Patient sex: M
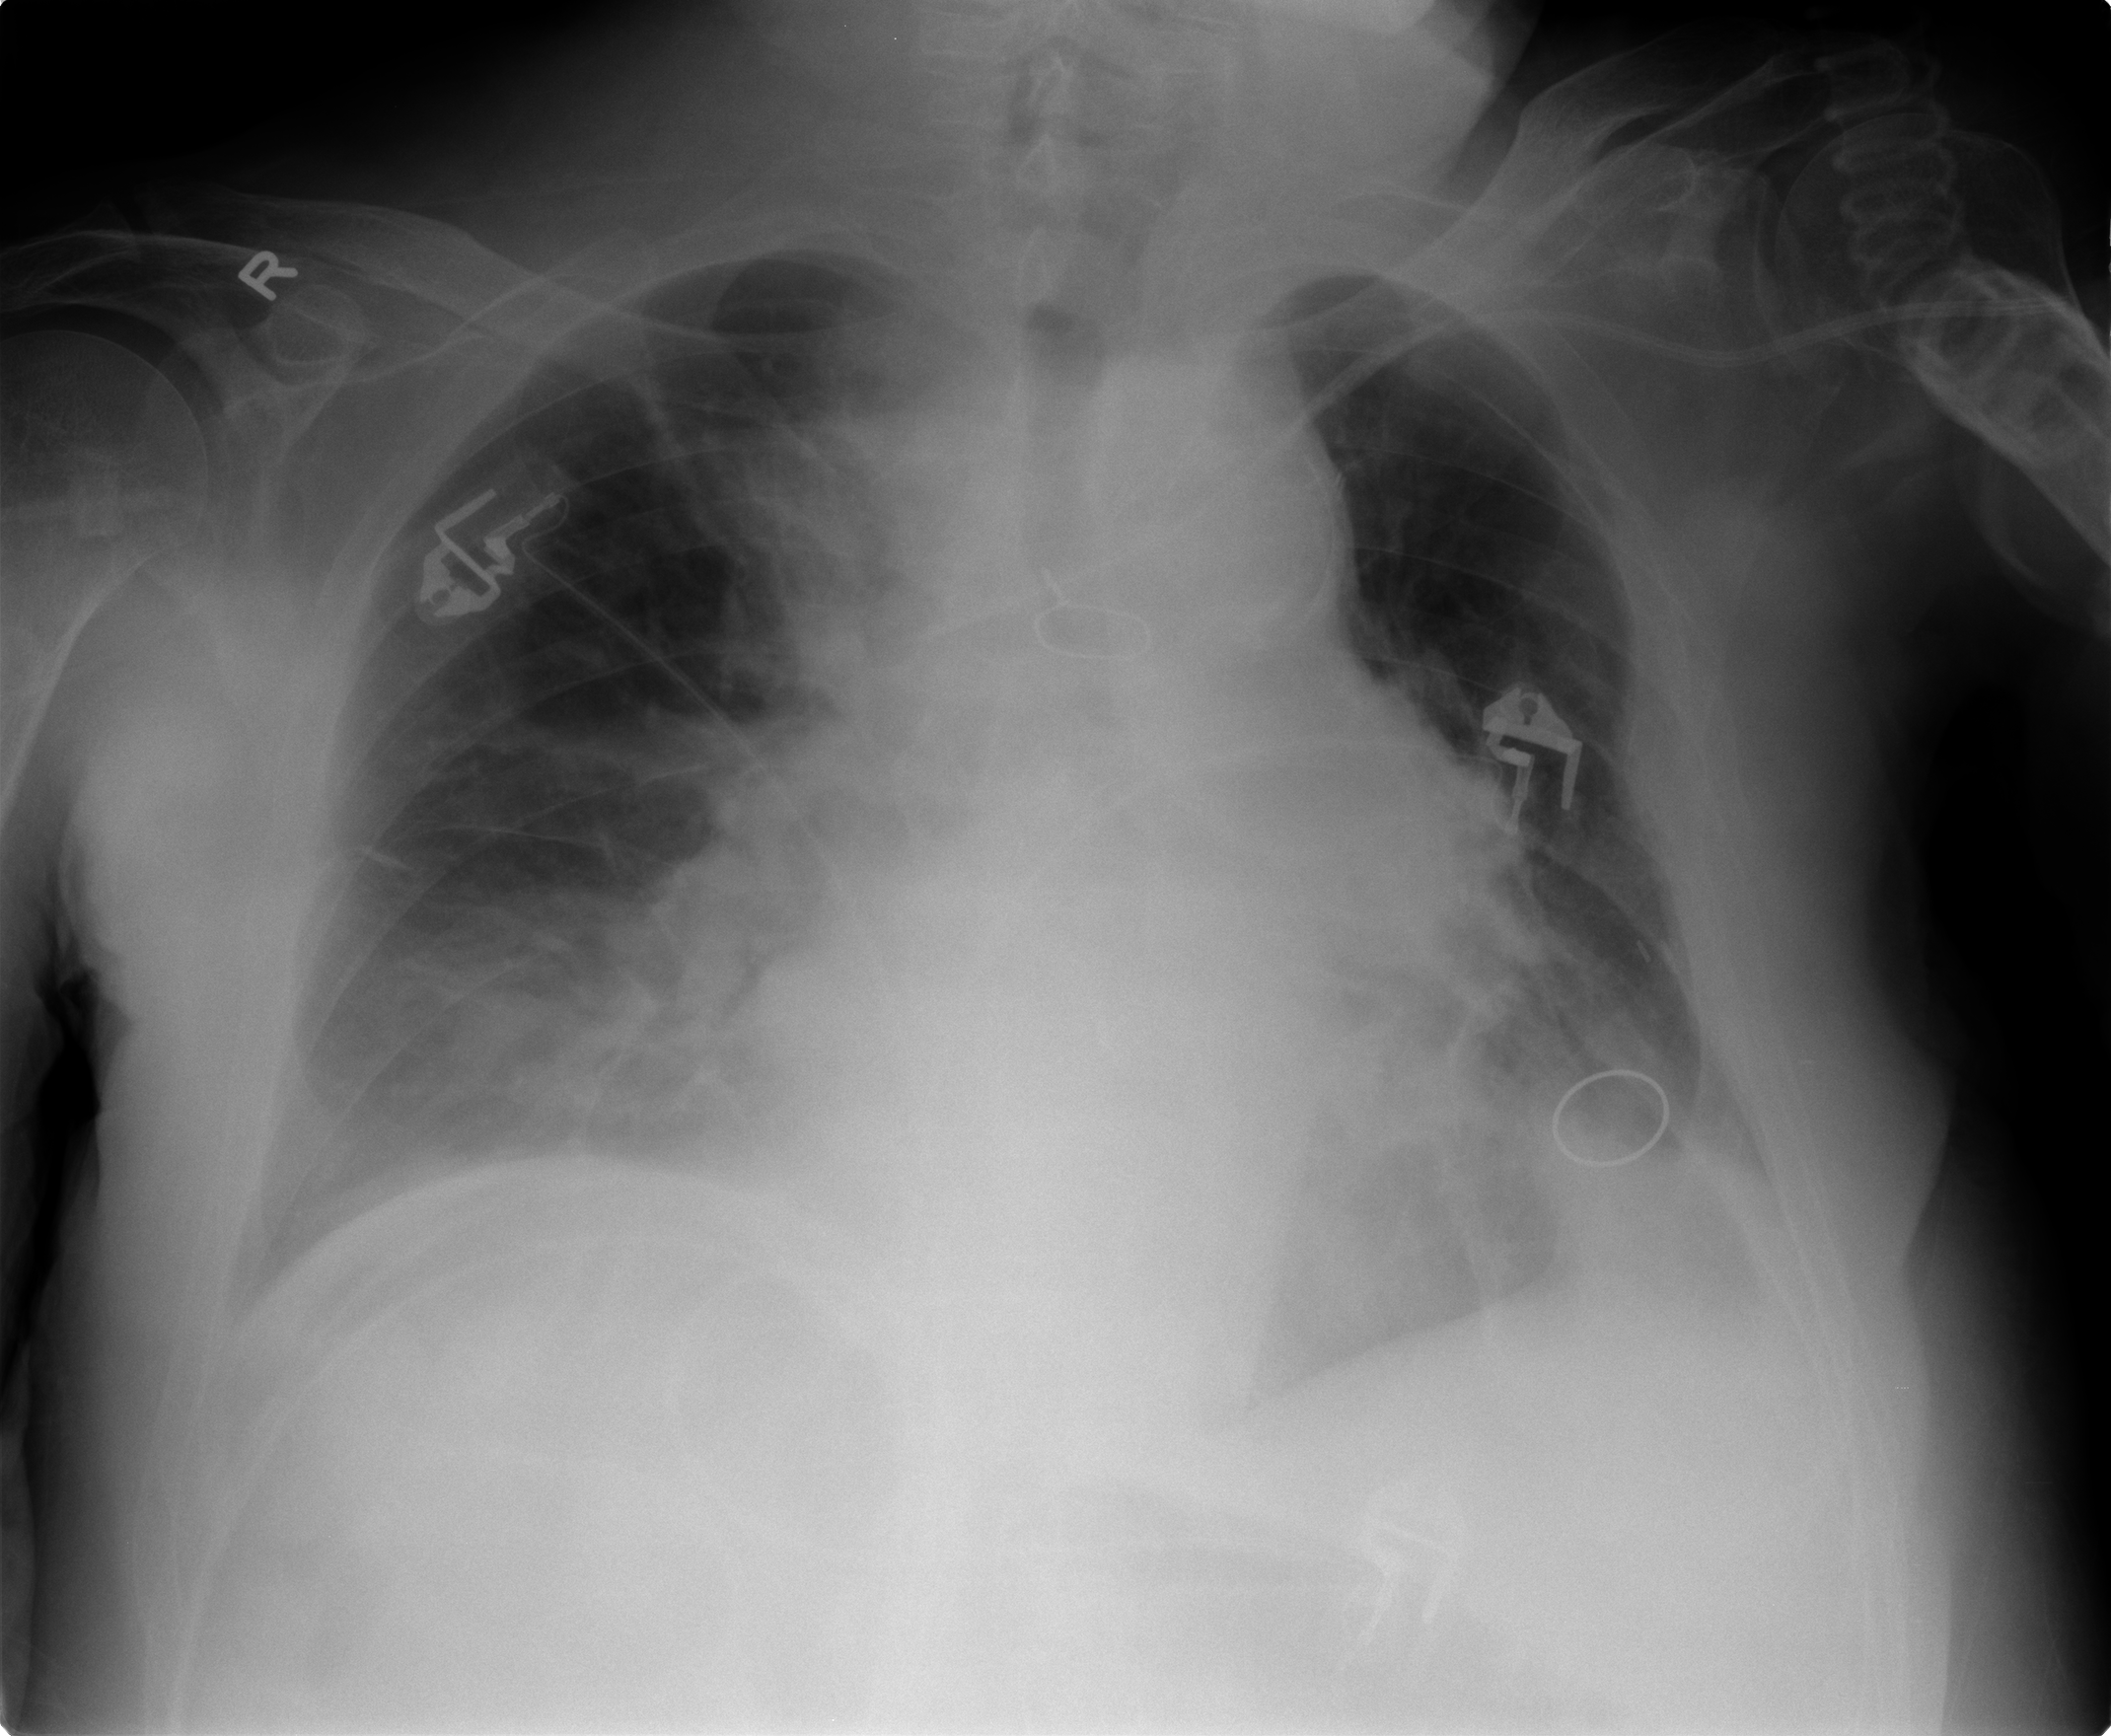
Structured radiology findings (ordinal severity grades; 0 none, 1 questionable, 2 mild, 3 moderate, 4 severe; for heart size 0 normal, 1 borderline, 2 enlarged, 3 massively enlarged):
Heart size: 2
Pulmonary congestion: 3
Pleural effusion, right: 0
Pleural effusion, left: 0
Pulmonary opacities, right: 3
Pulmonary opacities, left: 0
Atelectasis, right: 3
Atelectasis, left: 2